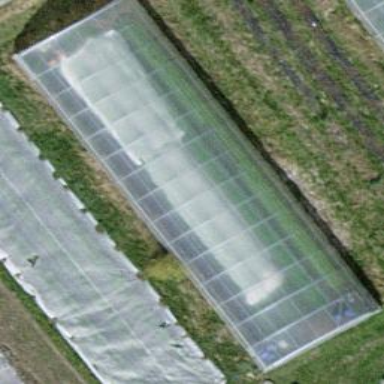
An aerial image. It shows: Greenhouse.